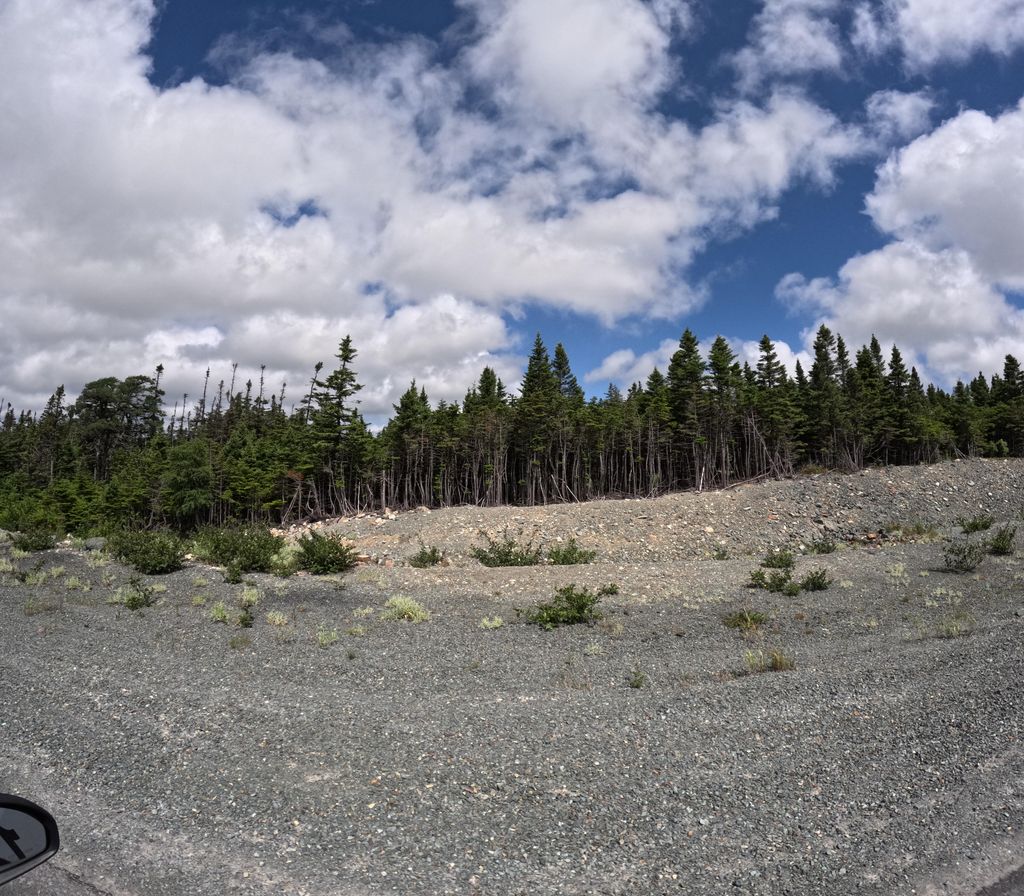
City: st_johns